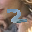
Label: 2